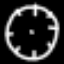
Label: clock